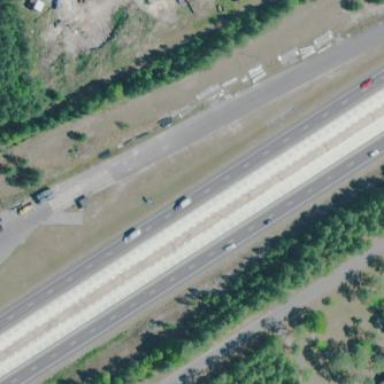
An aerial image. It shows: Weigh station.